Question: Is it possible to in anyway display content in a windows form application based on how many rows there are in a database. I have no idea if this is possible in a simple way, but the concept is attached below which show the content section, the left side is an image and label2 should be the name for the person and label 3 is the content that the person writes.
Now the question is if there are more than one post, how can I make the "rows" show for all the content from a database. If I would have used ASP.NET it would probably be easier because the format would be:
'''
<ul>
<li><img src="#"/> <h1>Name</h1> <p>Content<p> </li>
<ul>
'''

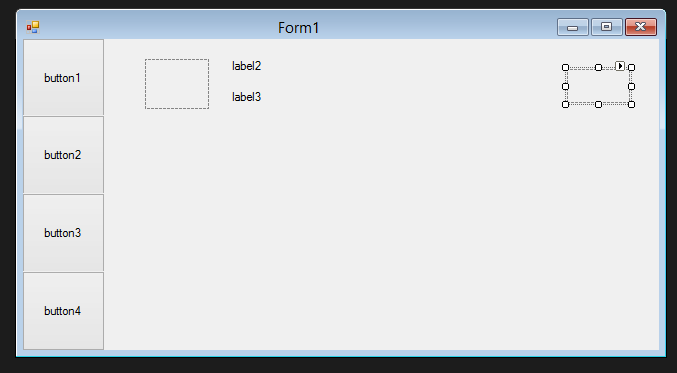
Answer: You should prepare a user control with your "post" look
And next use FlowLayoutPanel as container and add to his Children your "Control" created for each post from db.
Edit:
If you set FlowLayoutPanel.FlowDirection to TopDown you will get what you are looking for.